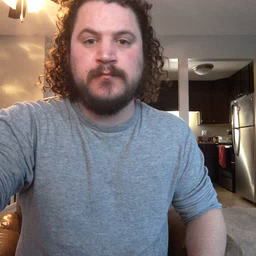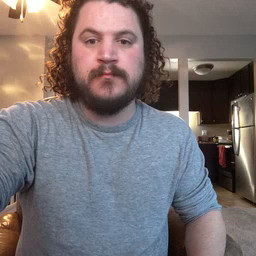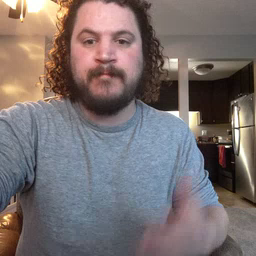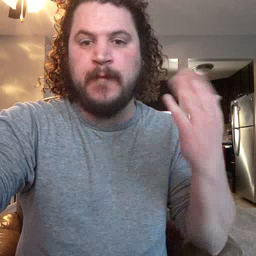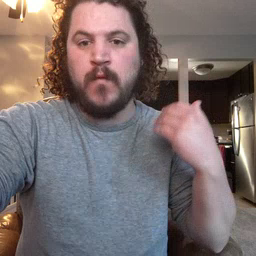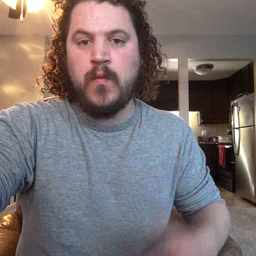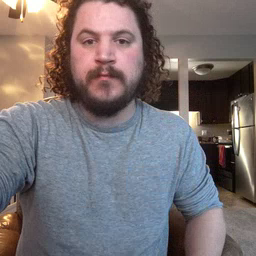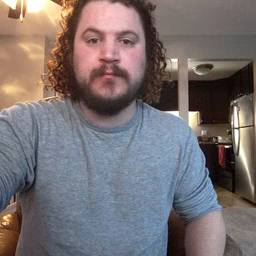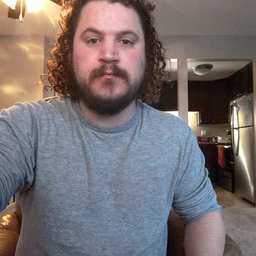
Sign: before